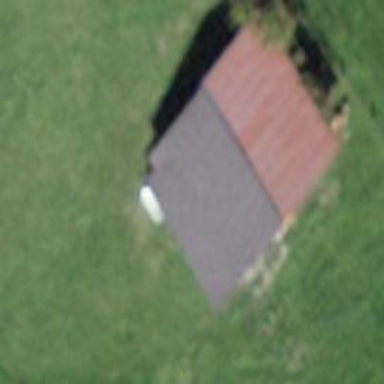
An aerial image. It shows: Rural barn.